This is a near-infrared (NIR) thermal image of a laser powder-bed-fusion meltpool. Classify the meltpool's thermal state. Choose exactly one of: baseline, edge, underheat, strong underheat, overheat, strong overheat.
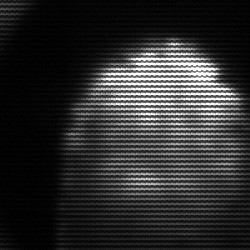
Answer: edge